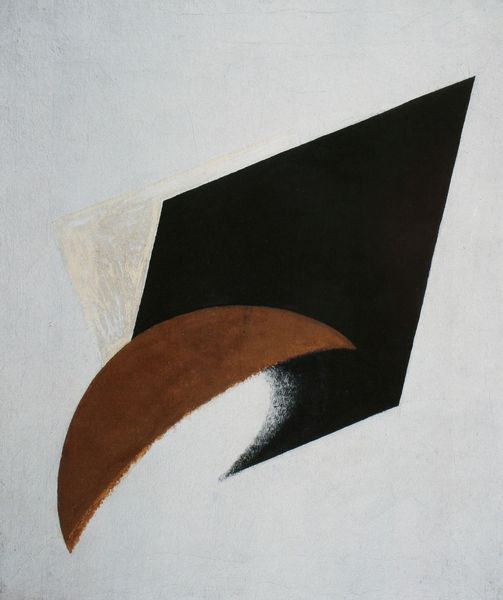
Titel: Gegenstandslos
Künstler: Michail Menkow
Standort: Krasnodar
Institution: Lunatscharskij-Kunstmuseum
Schlagwörter: blau, gemälde, schatten, weiß, gelb, komposition, braun, hell, licht, nacht, schwarz, zeichnung, rot, malerei, öl, feld, kreis, klar, bogen, studie, moderne, russland, abstrakt, fläche, flächen, modern, farbe, formen, umriss, kante, penis, mond, rechteck, linie, form, halbmond, sichel, fleck, halbkreis, halbrund, geometrisch, raute, halb, pfeil, geometrie, quadrat, sehne, schwrz, jude, elipse, rhombus, malewitsch, schicht, drachenvoereck, übermalt, sichek, kreist